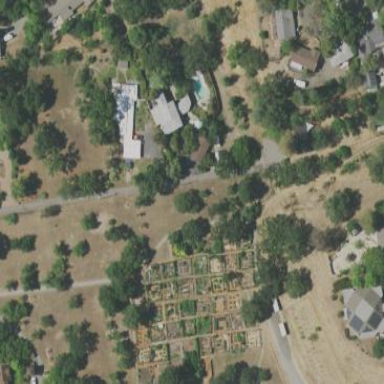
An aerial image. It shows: Allotments area.